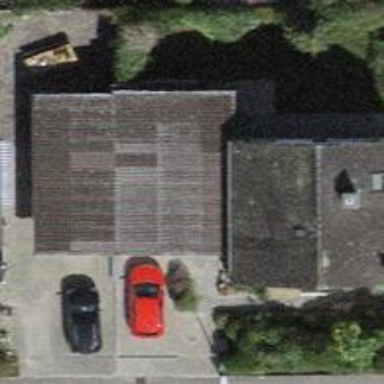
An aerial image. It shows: Building with tiled roof.